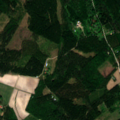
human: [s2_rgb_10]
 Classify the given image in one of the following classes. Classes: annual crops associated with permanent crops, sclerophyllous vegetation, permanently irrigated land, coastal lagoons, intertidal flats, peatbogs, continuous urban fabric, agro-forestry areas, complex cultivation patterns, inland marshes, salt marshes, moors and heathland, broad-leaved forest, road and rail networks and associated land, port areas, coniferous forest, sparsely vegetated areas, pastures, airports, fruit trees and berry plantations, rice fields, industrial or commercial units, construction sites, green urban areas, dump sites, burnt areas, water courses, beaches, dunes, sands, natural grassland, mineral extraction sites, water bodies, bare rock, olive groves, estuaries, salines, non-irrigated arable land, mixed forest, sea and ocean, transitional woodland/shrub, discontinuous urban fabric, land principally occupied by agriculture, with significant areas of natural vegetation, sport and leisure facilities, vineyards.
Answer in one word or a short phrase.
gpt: non-irrigated arable land, broad-leaved forest, coniferous forest, mixed forest, transitional woodland/shrub